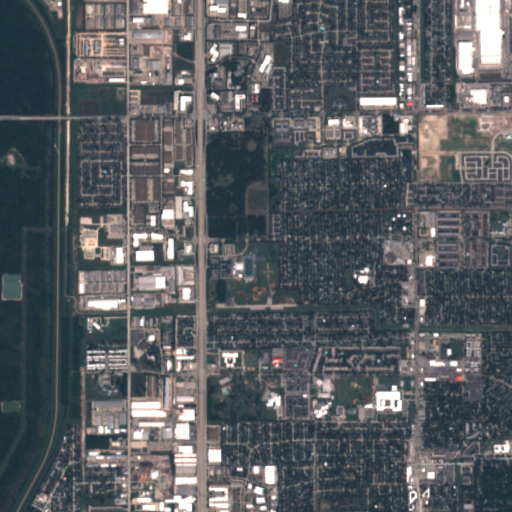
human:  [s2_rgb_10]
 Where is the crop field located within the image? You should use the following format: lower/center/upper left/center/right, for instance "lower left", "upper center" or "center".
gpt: The crop field is located in the lower left of the image.
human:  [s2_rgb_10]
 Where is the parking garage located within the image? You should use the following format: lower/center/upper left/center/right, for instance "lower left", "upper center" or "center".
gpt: The parking garage is located in the upper center of the image.
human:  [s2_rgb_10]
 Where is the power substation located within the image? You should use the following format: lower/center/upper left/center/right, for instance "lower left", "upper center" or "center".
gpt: The power substation is located in the center left of the image.
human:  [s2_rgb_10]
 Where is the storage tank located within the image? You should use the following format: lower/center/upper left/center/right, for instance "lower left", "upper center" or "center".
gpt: The storage tank is located in the upper right of the image.
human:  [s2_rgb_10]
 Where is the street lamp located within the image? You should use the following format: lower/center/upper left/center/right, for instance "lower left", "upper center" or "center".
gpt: The street lamp is located in the lower center of the image.
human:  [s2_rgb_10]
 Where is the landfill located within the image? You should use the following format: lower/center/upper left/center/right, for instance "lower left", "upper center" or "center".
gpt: There is no landfill in the image.